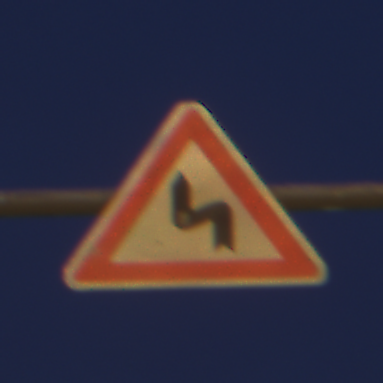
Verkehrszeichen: DoppelkurveZunaechstLinks
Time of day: Night
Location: Outdoor (Urban)
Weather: Clear
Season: NotSpecified
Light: Artificial